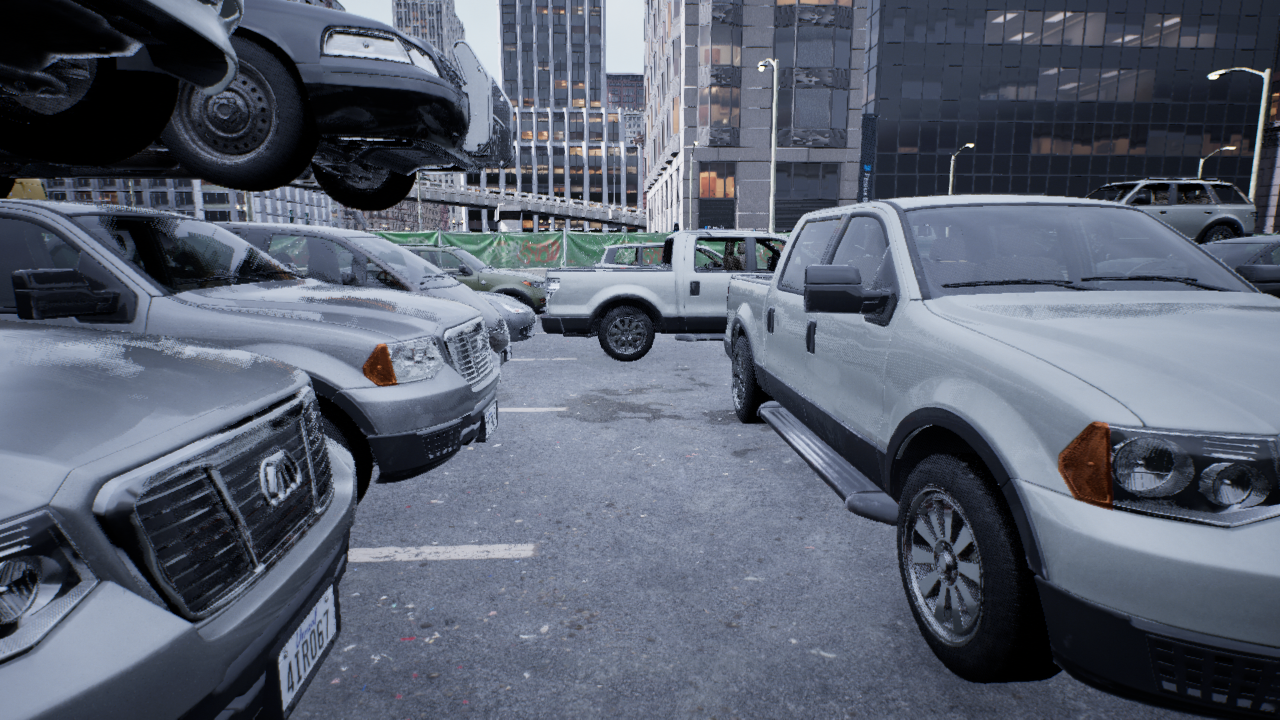
Venue: arterial
Lighting: overcast
Vehicle rig: pickup